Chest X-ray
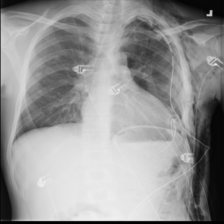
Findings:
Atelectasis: negative
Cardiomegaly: negative
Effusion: negative
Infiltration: negative
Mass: negative
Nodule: negative
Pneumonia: negative
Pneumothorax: positive
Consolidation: negative
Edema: negative
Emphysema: positive
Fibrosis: negative
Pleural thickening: negative
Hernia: negative